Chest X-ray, PA view. Patient: 61 years old, sex M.
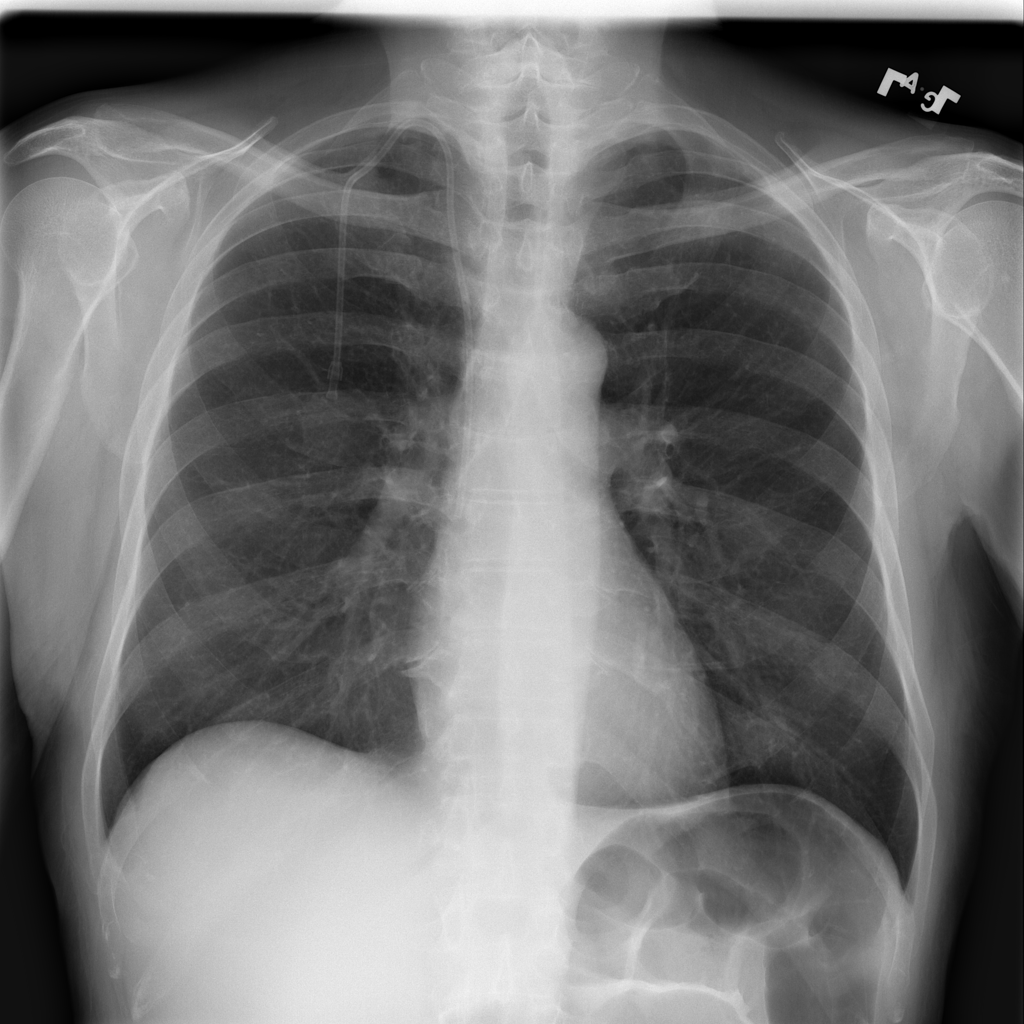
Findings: Mass, Nodule